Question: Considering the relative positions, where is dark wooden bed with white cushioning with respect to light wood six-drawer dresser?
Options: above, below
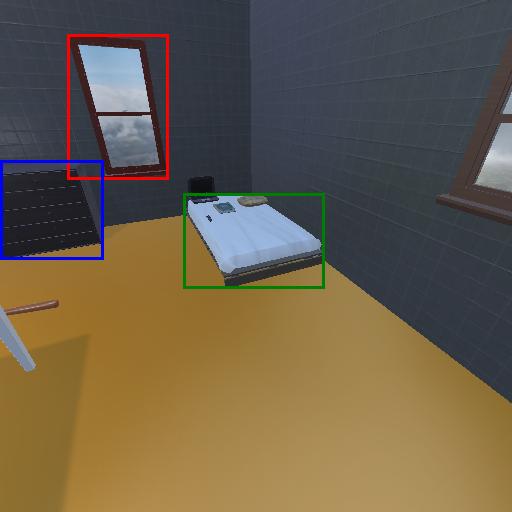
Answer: above